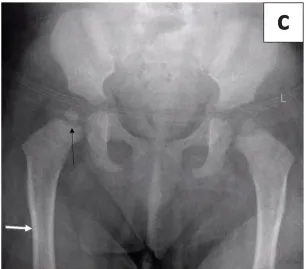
(d) The lateral radiograph of the left knee is unremarkable.
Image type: radiology (x_ray)